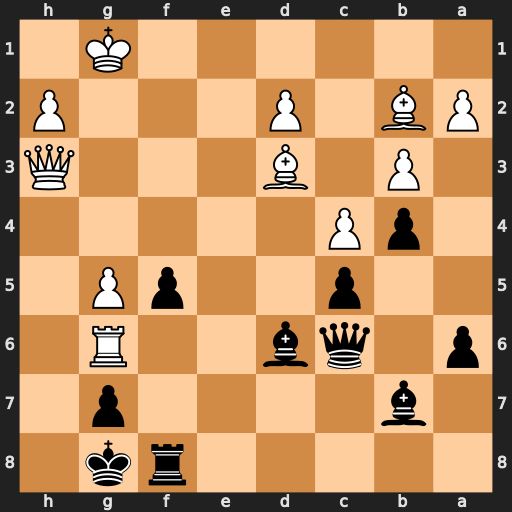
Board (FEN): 5rk1/1b4p1/p1qb2R1/2p2pP1/1pP5/1P1B3Q/PB1P3P/6K1
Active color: b
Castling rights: -
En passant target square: -
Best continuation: Bxh2+ Qxh2 Qxg6